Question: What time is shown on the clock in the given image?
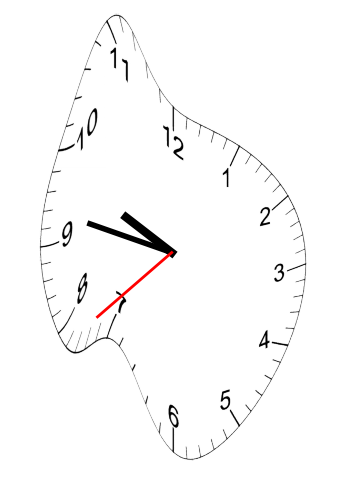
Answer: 09:46:38